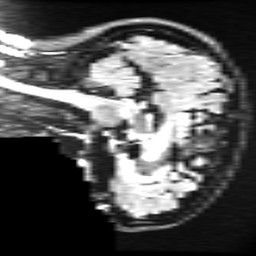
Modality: FLAIR
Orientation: sagittal
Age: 34
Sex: female
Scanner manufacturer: ge
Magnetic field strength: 3 T
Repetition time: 11 s
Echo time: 0.1497 s